Field crop: tomato
Growth stage: 2
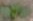
Species: solanum